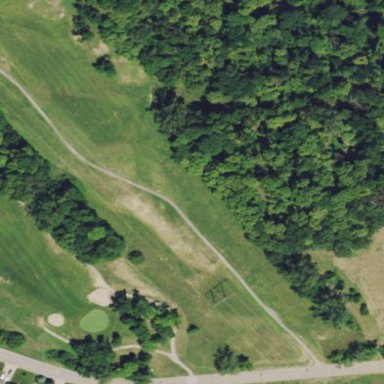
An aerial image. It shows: Grassy area designated as golf fairway.